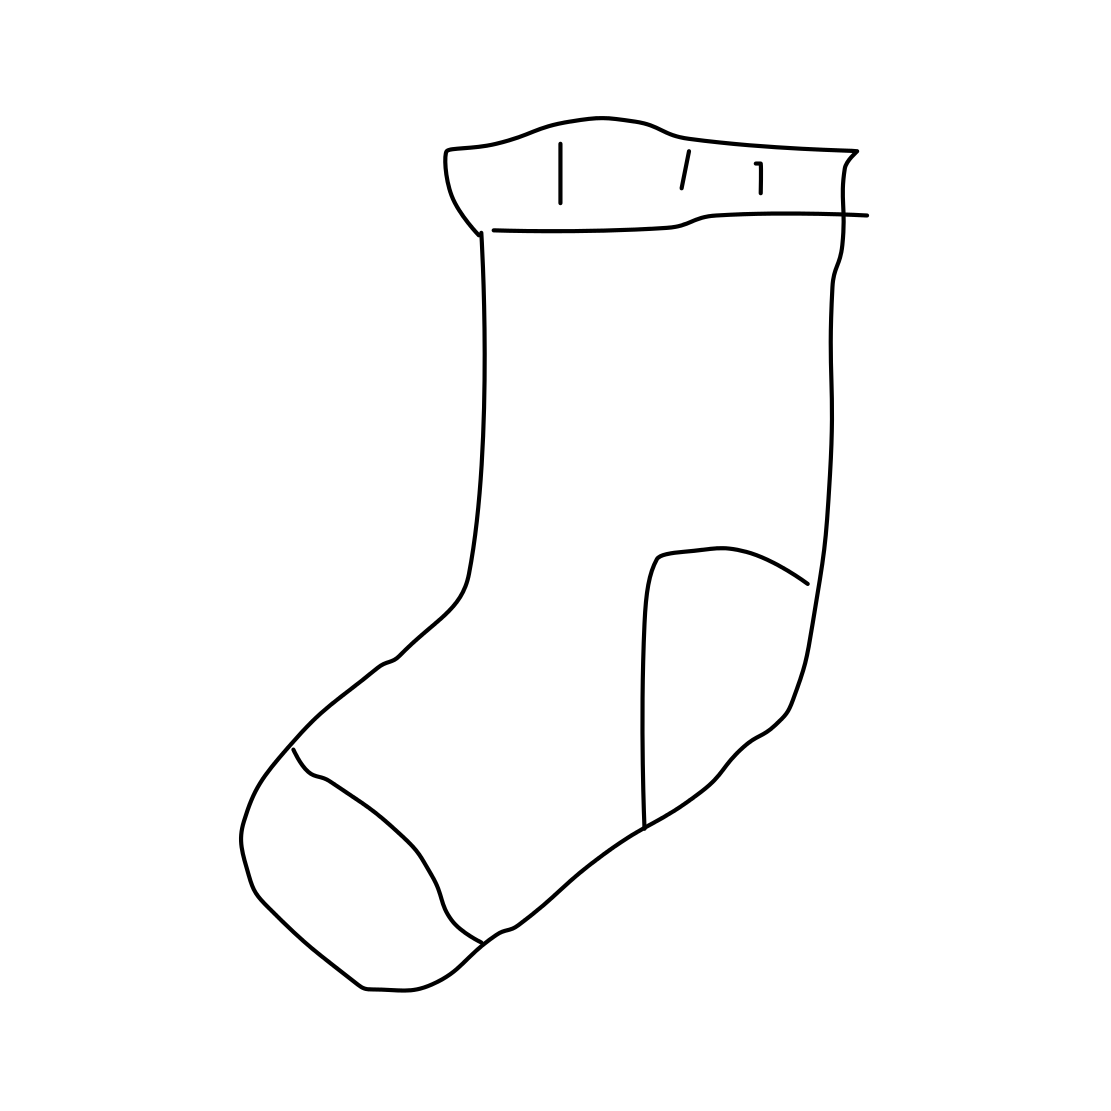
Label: socks